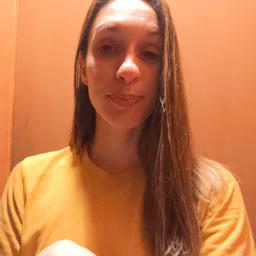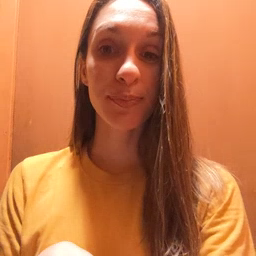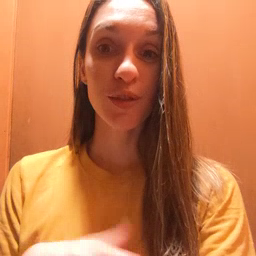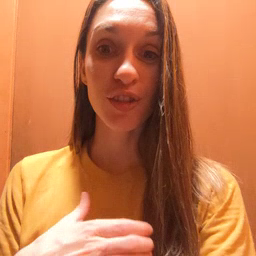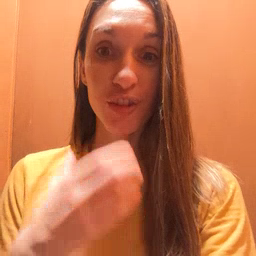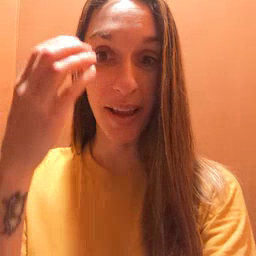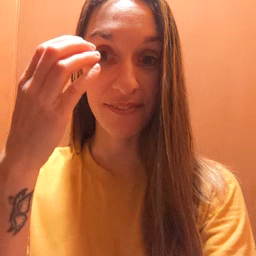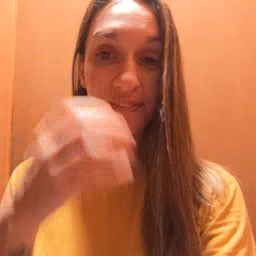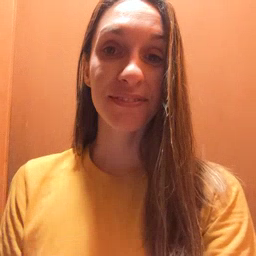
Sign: giraffe